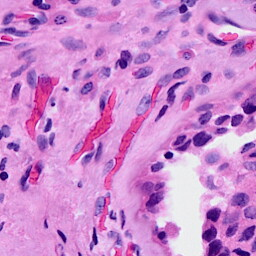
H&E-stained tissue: Breast